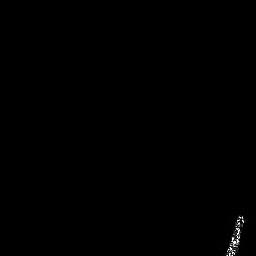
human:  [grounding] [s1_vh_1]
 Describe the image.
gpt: In the satellite image, there is  <ref>1 medium ship </ref> <box>[[87, 82, 95, 99, 0]]</box> located at bottom right.